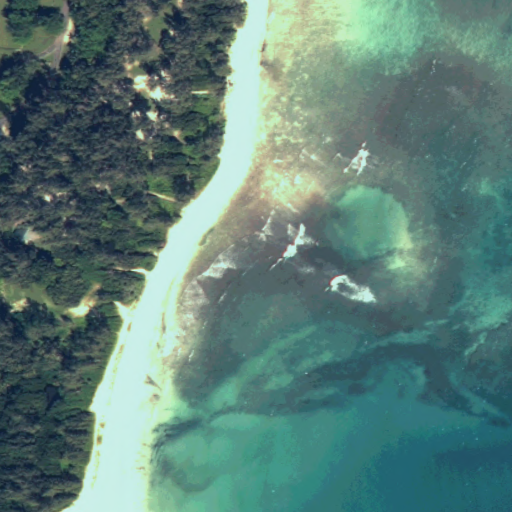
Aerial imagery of bar in Hawaii named Lua‘awa containing only unknown